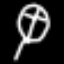
Label: leaf